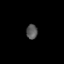
Tissue: skin
Cell type: Fibroblasts
Senescence score: 0.7811
Nuclear area (px): 159
Mean DAPI intensity: 88.629